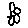
Label: flower